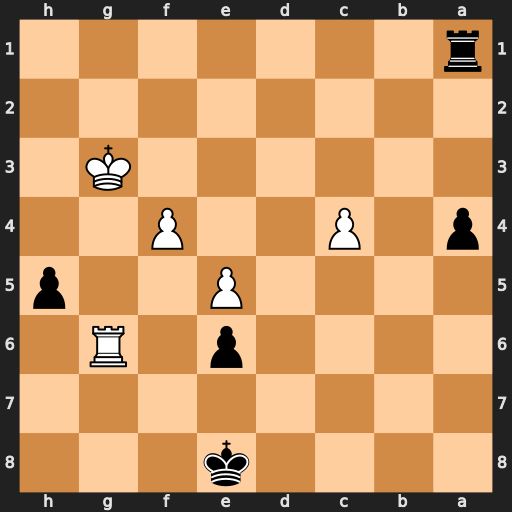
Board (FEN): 4k3/8/4p1R1/4P2p/p1P2P2/6K1/8/r7
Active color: b
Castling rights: -
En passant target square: -
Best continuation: Rg1+ Kf3 Rxg6